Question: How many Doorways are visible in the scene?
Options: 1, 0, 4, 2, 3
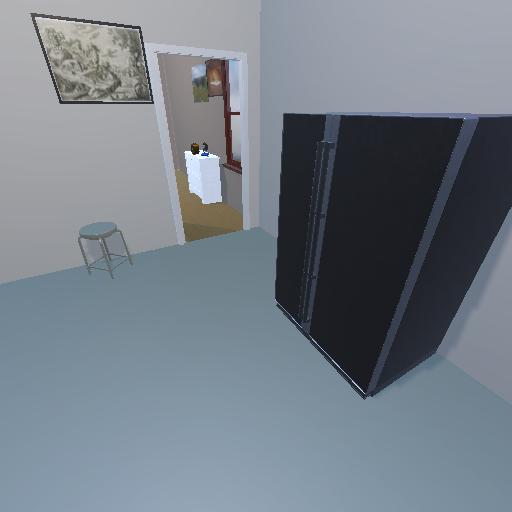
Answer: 1